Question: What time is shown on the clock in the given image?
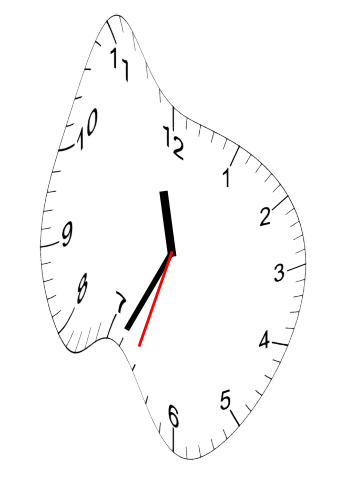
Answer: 11:34:33